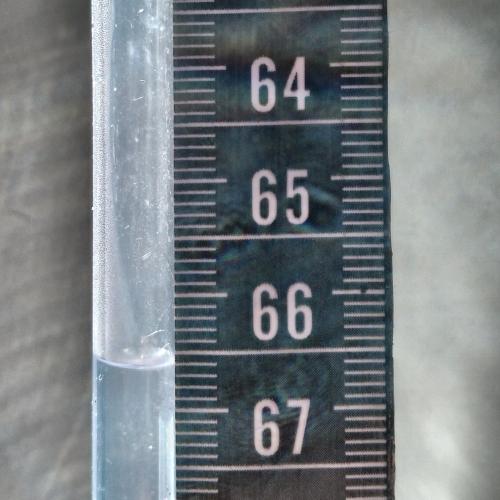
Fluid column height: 66.6 cm